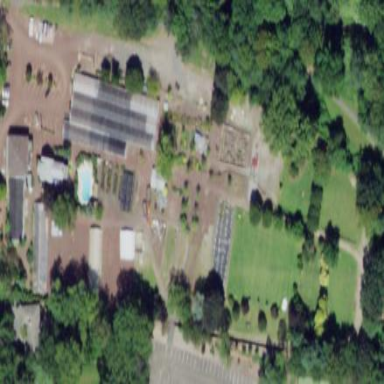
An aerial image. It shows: Garden center shop.